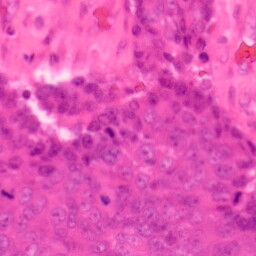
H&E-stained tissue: Colon